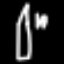
Label: pencil